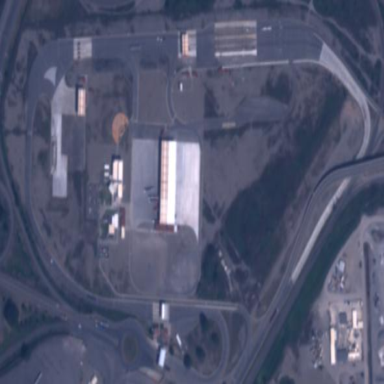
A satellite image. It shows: Customs facility.